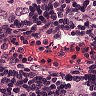
Metastatic tissue present: yes